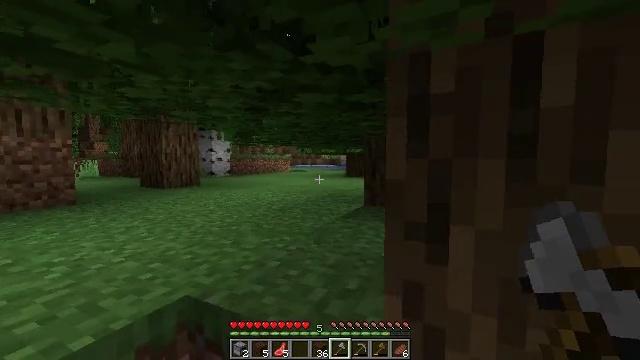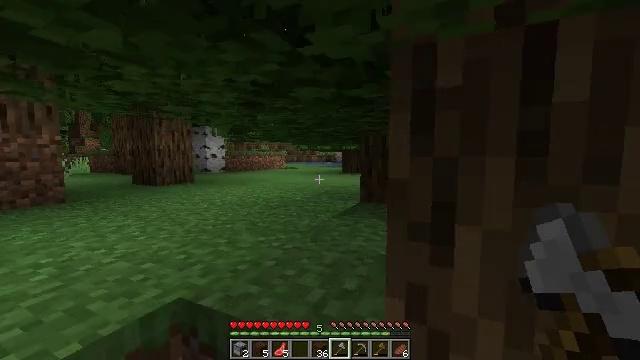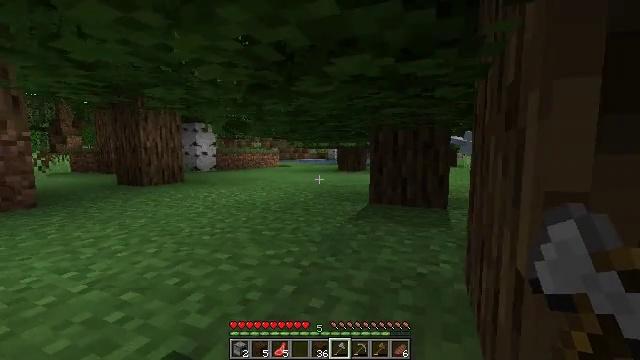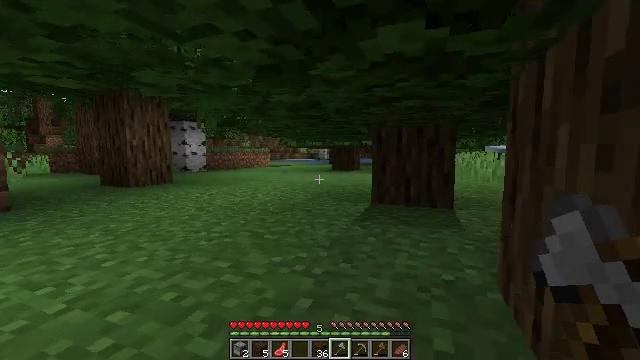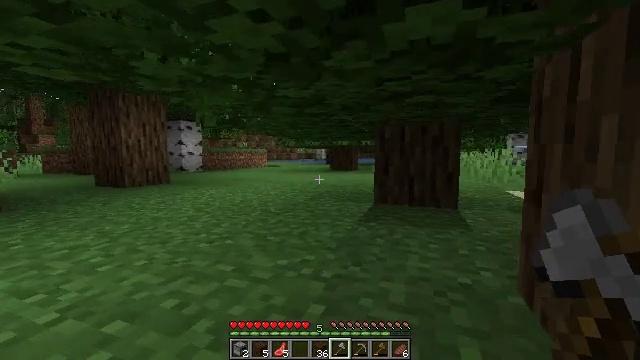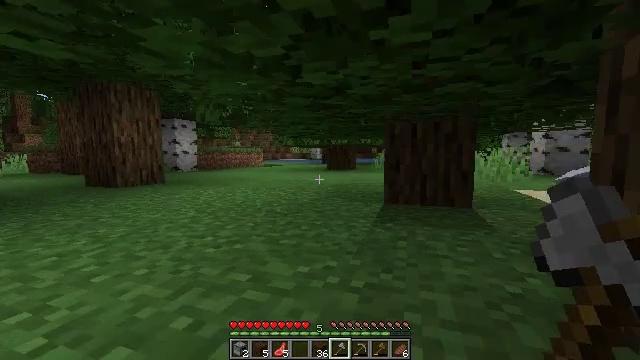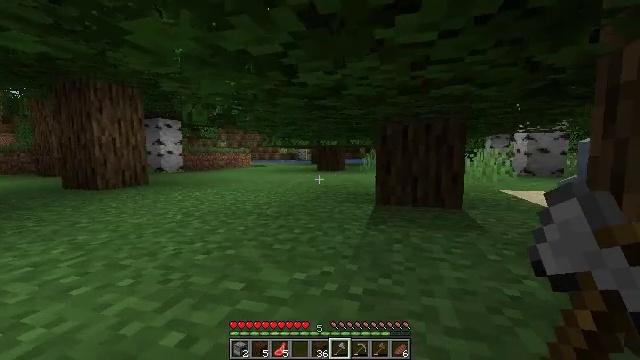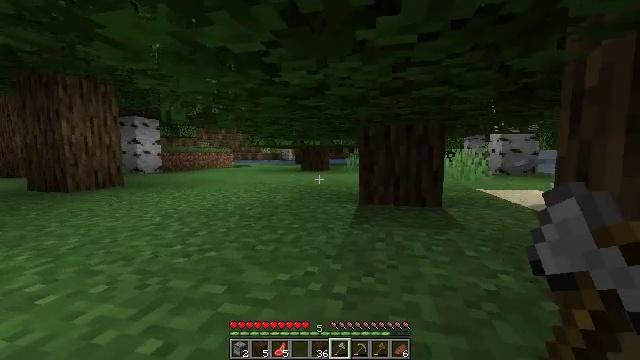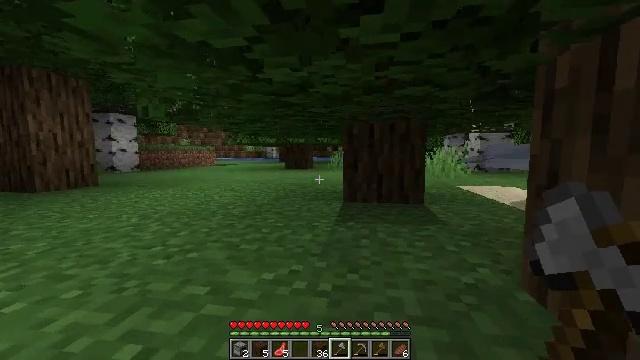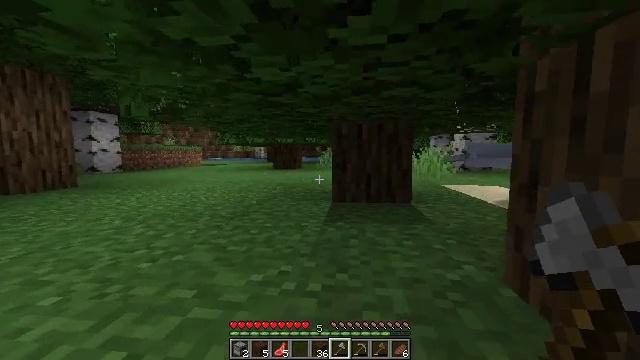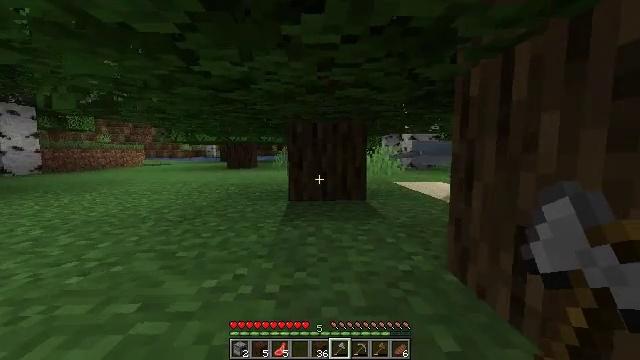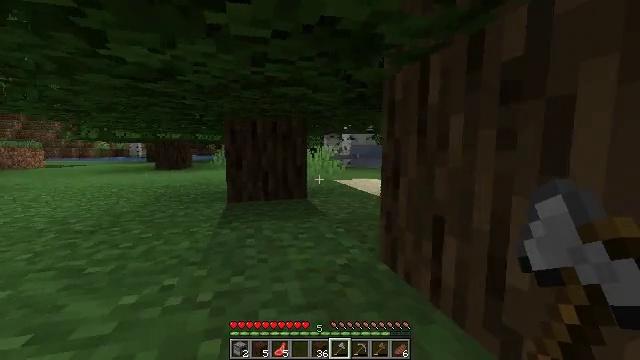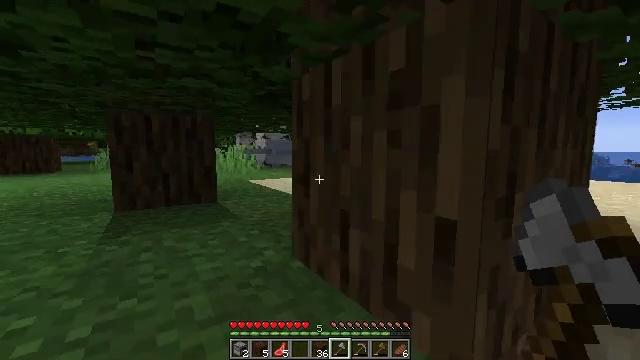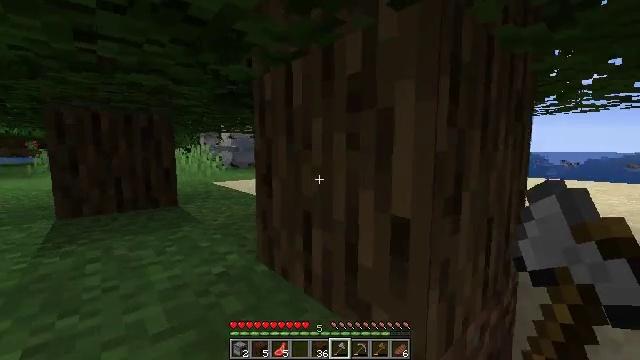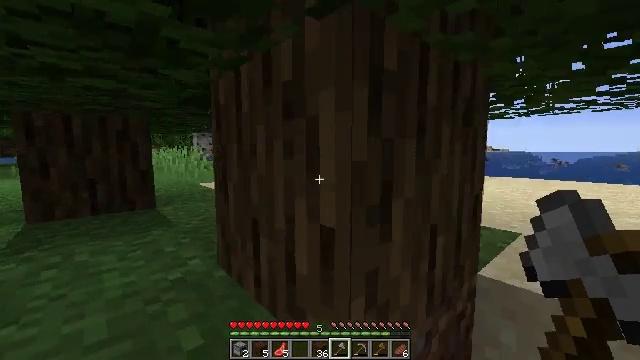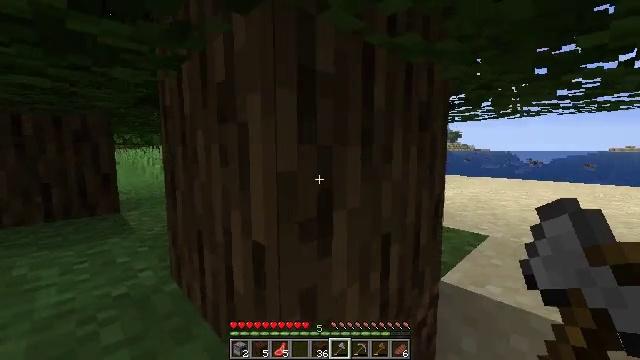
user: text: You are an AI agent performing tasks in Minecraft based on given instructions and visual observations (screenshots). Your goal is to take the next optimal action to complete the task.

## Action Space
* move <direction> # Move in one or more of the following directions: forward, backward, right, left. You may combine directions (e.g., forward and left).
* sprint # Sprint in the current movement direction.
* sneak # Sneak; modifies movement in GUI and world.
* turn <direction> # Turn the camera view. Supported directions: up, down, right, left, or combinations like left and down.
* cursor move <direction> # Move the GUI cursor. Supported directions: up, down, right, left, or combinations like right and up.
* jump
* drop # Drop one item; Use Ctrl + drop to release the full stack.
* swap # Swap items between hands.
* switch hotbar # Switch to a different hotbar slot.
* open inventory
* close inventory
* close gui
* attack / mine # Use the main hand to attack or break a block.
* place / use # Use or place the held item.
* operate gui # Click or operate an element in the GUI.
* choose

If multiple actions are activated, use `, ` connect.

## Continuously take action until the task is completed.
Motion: motion action
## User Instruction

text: Hunt a dolphin.
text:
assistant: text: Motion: move forward and move left, turn right
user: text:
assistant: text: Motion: move forward and move left, turn right
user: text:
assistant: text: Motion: move forward and move left, turn right
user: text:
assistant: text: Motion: move forward and move left
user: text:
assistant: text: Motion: move forward and move left, turn right
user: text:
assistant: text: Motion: move forward and move left, turn right
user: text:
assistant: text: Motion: move forward and move left, turn right
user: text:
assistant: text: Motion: move forward and move left, turn right
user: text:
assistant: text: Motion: move forward, turn right
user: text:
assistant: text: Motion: move forward, turn right
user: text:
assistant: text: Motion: move forward, turn right
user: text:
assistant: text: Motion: turn right
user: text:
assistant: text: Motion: move right, turn right
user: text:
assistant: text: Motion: move right
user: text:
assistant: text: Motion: move forward and move right, turn right
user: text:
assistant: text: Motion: move forward and move right, turn right
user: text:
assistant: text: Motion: move forward and move right, turn right
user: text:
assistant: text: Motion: move forward and move right
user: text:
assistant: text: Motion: move forward and move right
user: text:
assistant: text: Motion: move forward and move right
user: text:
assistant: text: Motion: move forward and move right
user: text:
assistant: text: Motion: move forward and move right
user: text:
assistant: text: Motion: move forward and move right
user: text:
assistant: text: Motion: move right
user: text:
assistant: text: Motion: no_op
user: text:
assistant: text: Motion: no_op
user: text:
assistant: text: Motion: turn right and up
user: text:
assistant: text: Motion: turn right and up
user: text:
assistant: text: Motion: turn right, attack / mine
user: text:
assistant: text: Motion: attack / mine